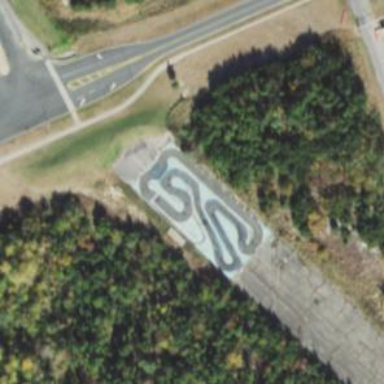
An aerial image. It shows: Karting raceway with asphalt surface.